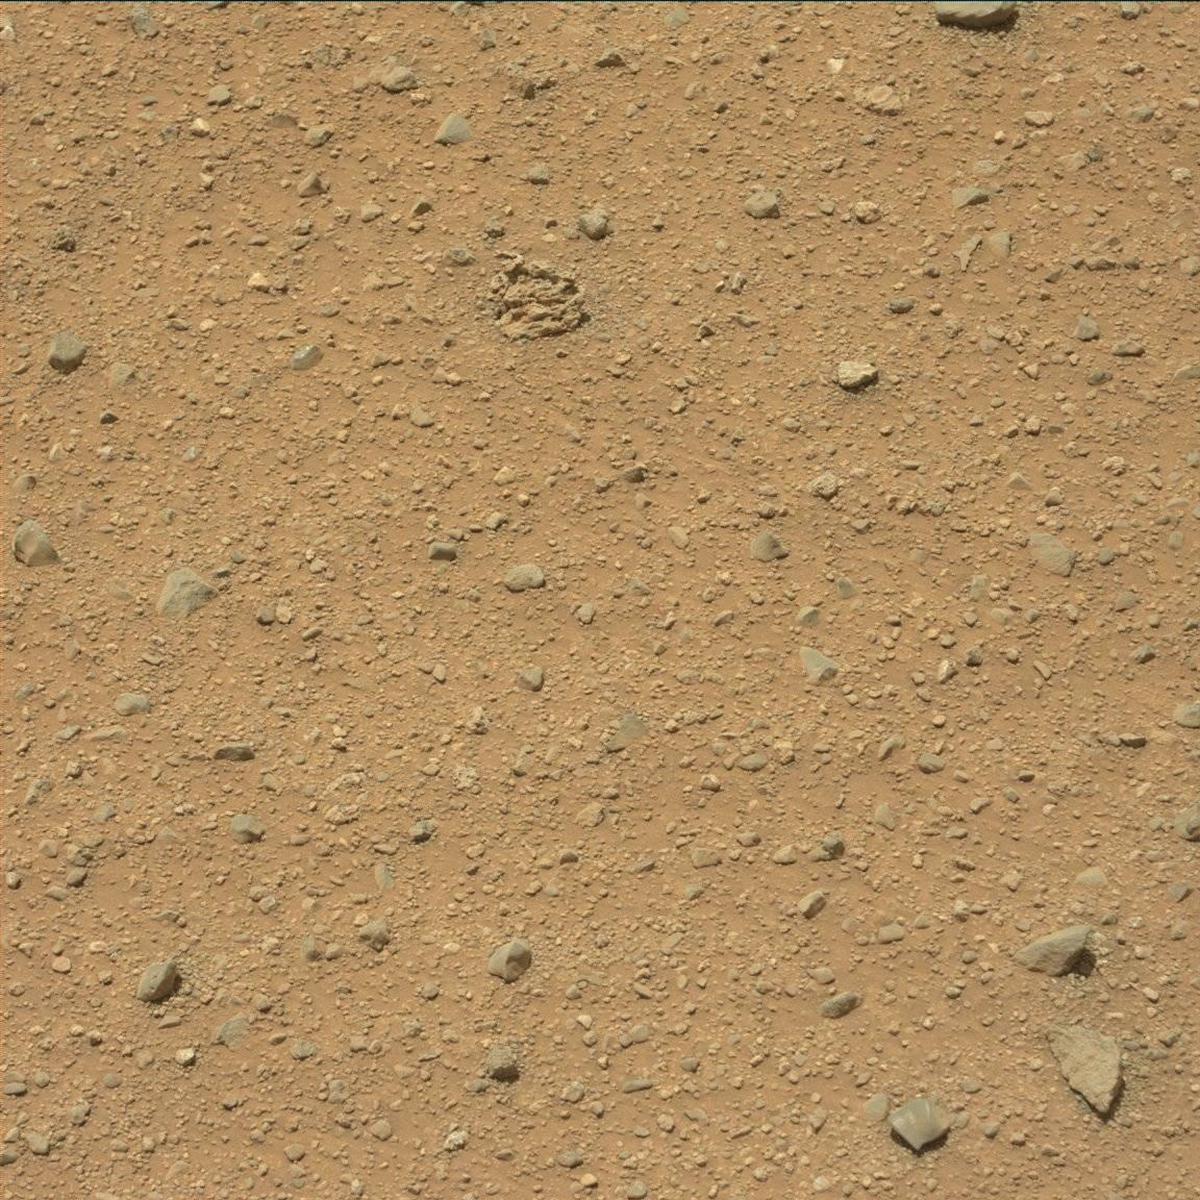
Terrain classes present: Bedrock, Rock, Sand / Soil